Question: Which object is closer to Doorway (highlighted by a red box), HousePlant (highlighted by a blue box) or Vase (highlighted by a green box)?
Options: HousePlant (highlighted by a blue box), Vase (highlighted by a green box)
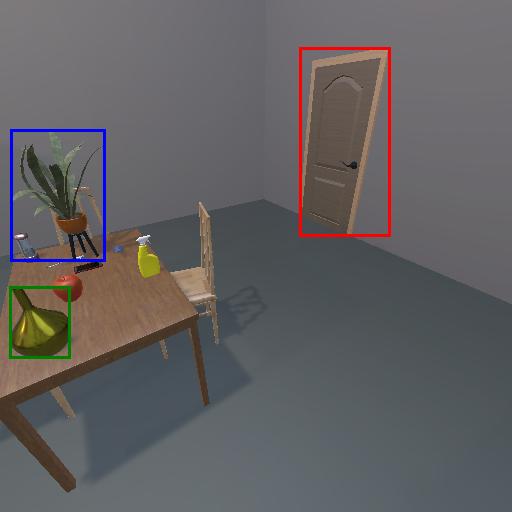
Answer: HousePlant (highlighted by a blue box)